Question: butti have a big problem that i just havent been able to figure out. I have 3 date columns that can bbe edited but when i edit the row and don't update any of the date fields it posts in the new format that I set 'm-d-Y' instead of the source format for the server "yyyy-mm-dd. " How can I un-format these three fields before sending to the database if not edited at all? plesae note that the "asign date" has been changed by datepicker but other fields post as is if not edited.I do not want to change the back end php just the format on the fronend. Please any suggestions appreciated.

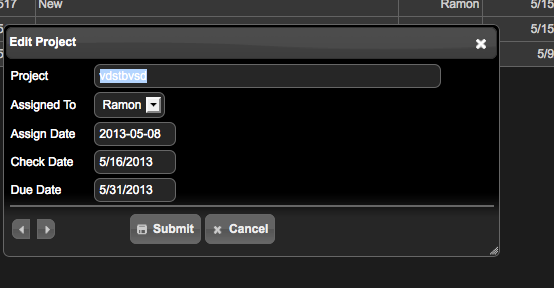
Answer: Using <URL> callback you can modify the data which will be send from the server. The callback get as input parameter an object which properties are the parameters which will be send to the server. You can modify any from the property to change it. The callback can return either the modified object of the string.
The simplest example of the 'serializeEditData' could be
'''
serializeEditData: function (postData) {
var partsOfDate = postdata.checkDate.split("/");
if (partsOfDate.length === 3) {
postdata.checkDate = partsOfDate[2] + "-" + partsOfDate[0] + "-" +
partsOfDate[1];
}
return postdata;
}
'''